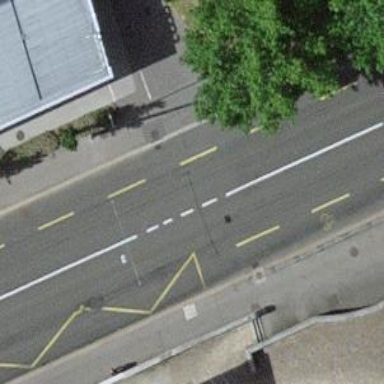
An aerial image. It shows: Bus stop for trolleybuses with designated stop position.